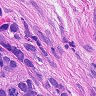
Metastatic tissue present: yes